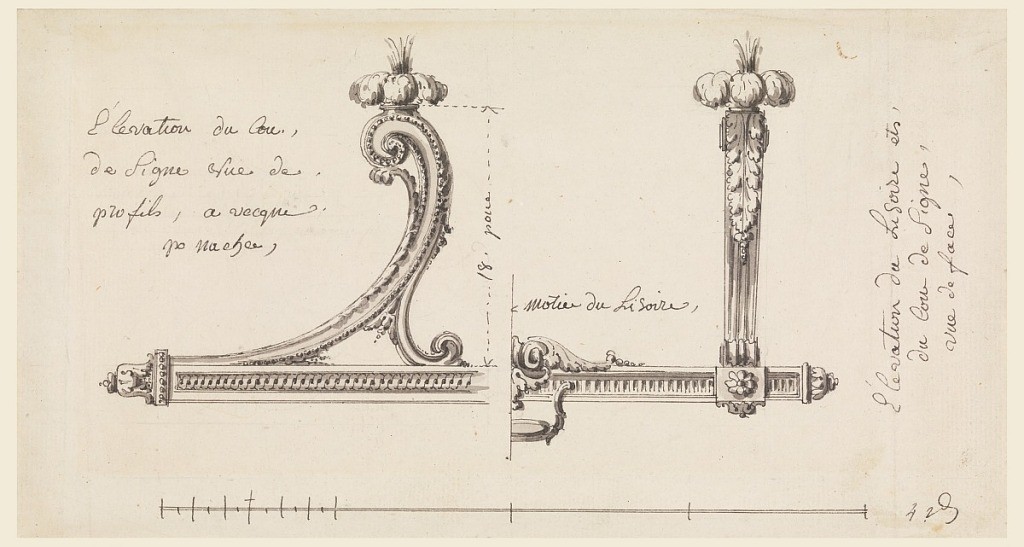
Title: Two Elevations of Understructure of Carriages
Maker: Richard de Lalonde, French, active 1780–96
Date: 1780
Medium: Pen and black ink, brush and wash, graphite on white laid paper
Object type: Drawing
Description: Front and side views of understructure of carriages. Scale below.